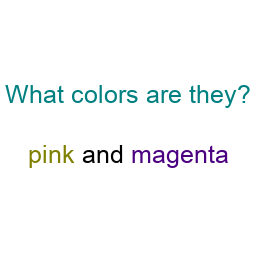
Color: olive, indigo
Color name shown: pink, magenta
Background color: white
Question text color: teal